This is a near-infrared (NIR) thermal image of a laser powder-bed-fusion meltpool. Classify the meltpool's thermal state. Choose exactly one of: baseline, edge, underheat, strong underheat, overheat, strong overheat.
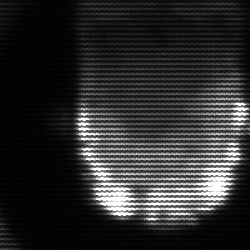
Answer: baseline